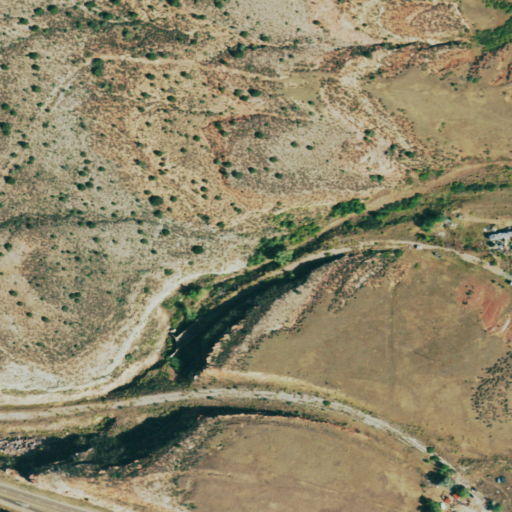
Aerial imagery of valley in Colorado named Owl Canyon containing shrub, grassland, medium intensity development, low intensity development, and open development